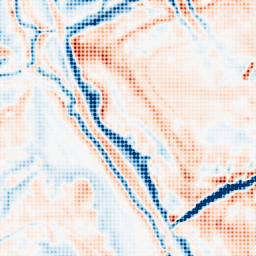
Category: multiscale
Decomposition family: dog_multiscale
Decomposition parameters: sigma_ratio: 1.6
n_scales: 4
base_sigma: 1
Upsampling method: sinc_blackman
Upsampling parameters: scale: 8
kernel_size: 8
Upsampling scale: 8